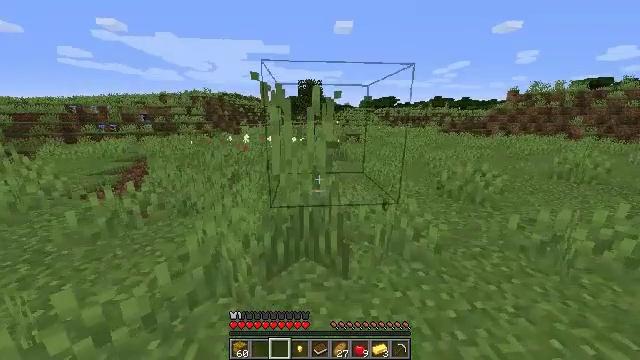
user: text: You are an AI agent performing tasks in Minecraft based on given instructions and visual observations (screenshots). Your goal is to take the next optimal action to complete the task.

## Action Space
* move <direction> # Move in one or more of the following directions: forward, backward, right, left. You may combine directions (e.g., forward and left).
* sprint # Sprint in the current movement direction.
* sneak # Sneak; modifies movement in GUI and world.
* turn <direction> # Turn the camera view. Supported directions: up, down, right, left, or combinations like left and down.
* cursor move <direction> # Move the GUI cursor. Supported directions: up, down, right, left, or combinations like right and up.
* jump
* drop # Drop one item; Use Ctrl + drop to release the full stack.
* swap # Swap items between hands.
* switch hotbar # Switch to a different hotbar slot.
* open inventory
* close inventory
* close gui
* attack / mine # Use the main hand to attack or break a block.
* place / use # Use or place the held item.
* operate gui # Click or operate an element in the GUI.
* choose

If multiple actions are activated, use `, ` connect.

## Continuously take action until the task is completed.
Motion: motion action
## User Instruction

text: Drop a filled map.
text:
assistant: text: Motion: no_op